Question: How do I get the data of the location (i.e. lat and lng) that is clicked? (See image below)

I have tried this:
'''
google.maps.event.addListener(marker, 'click', function() { ... };
'''
But this event does get fired when pressing on that restaurant icon (I used as example).
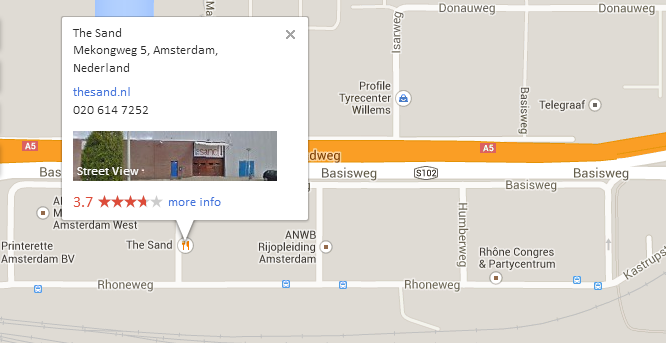
Answer: Turns out it is a not-yet-supported feature.
These places are called and a custom event cannot be assigned to it yet.